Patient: sex M, age 43
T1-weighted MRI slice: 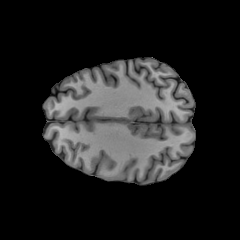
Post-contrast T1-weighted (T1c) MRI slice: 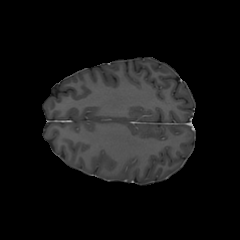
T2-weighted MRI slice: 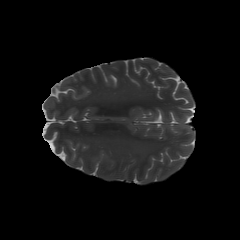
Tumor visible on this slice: no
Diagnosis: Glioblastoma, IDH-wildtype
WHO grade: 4